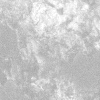
Atmospheric dust classification: not_dusty